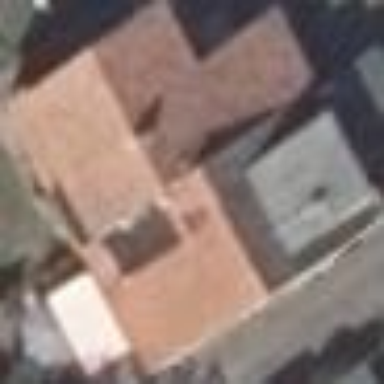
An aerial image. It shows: Gabled roofed house.